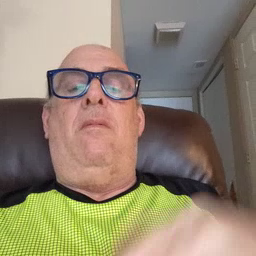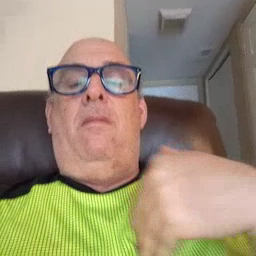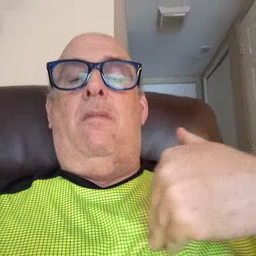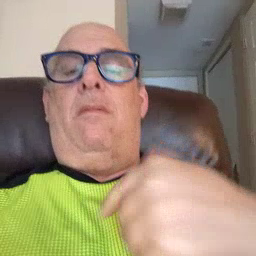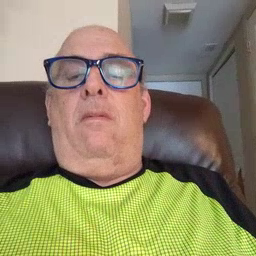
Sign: animal